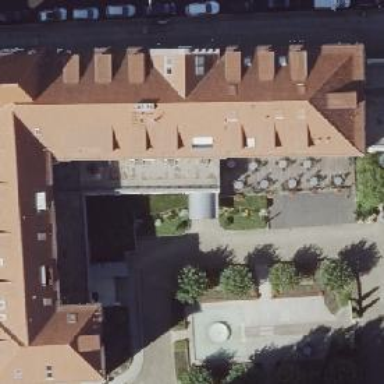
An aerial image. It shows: Building with hipped roof.